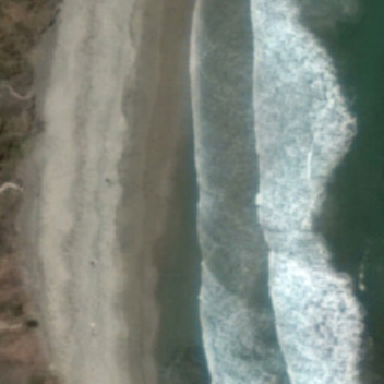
There are brown plants on the beach .